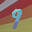
Label: 9